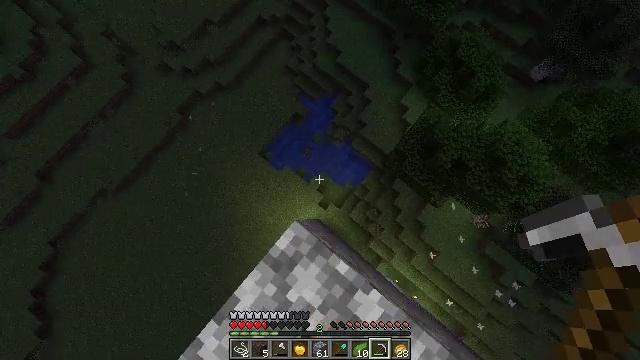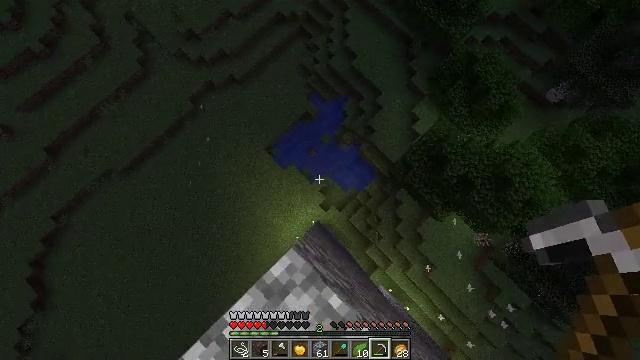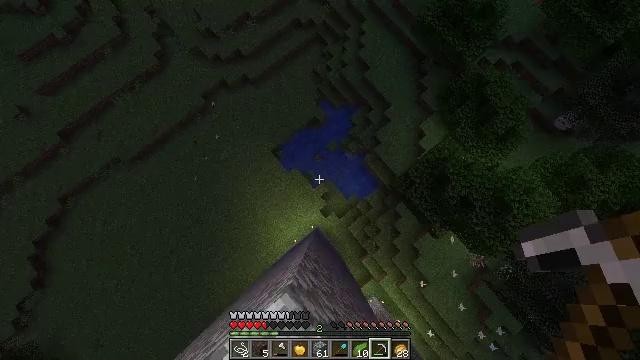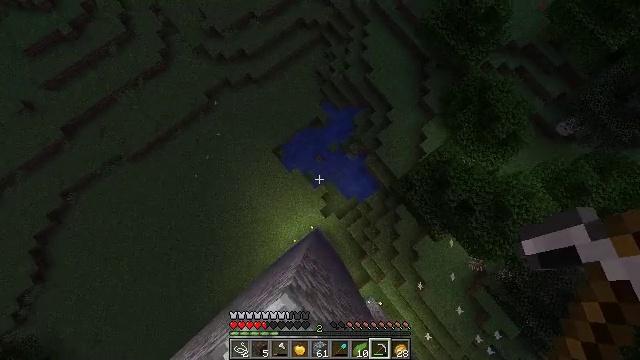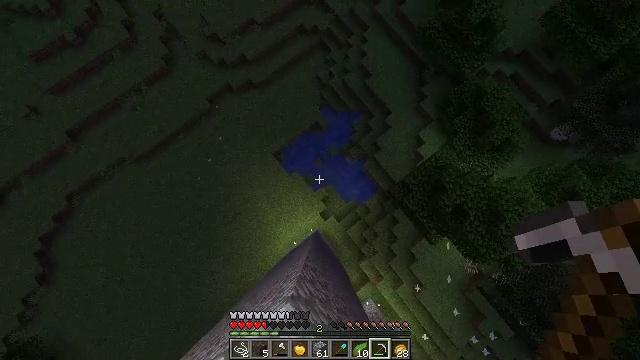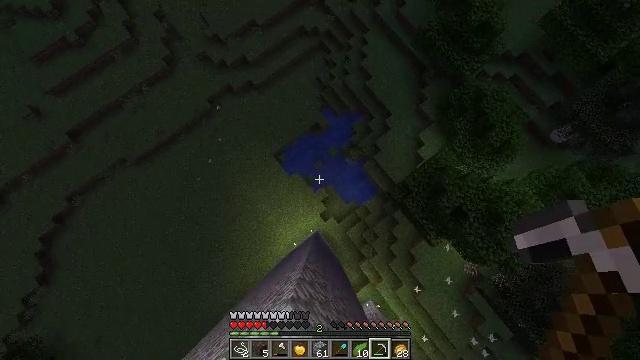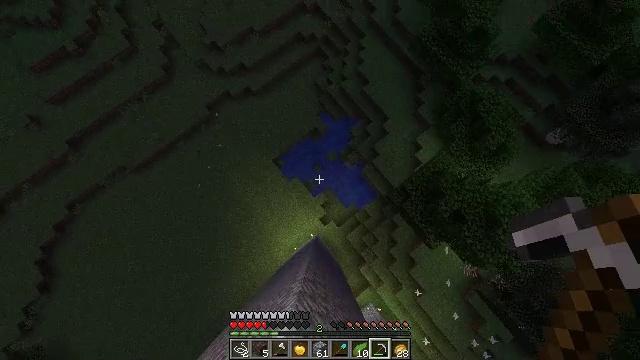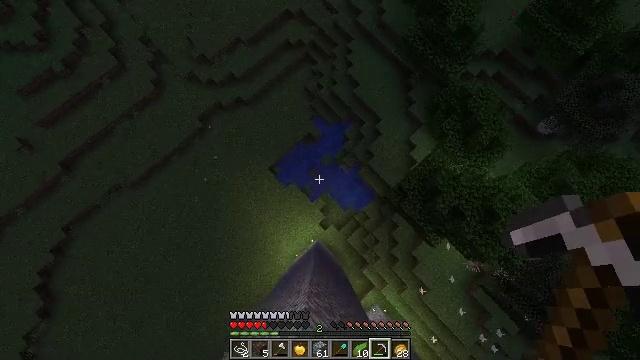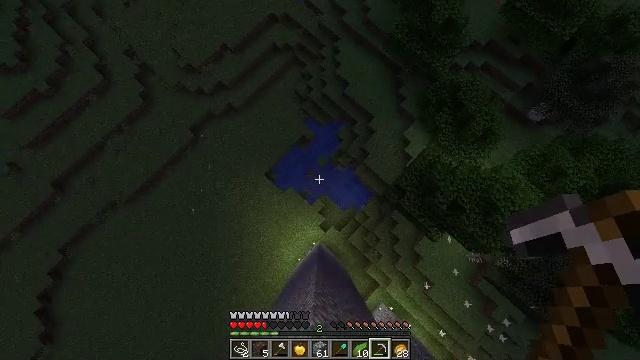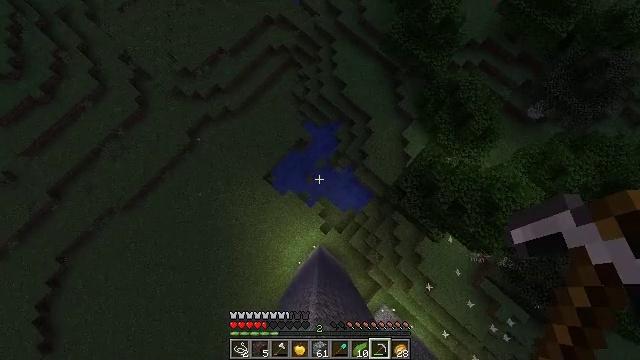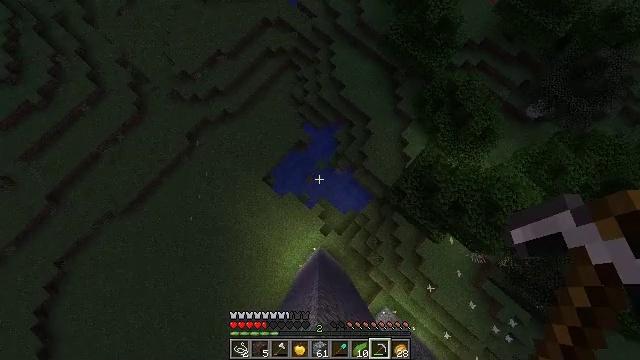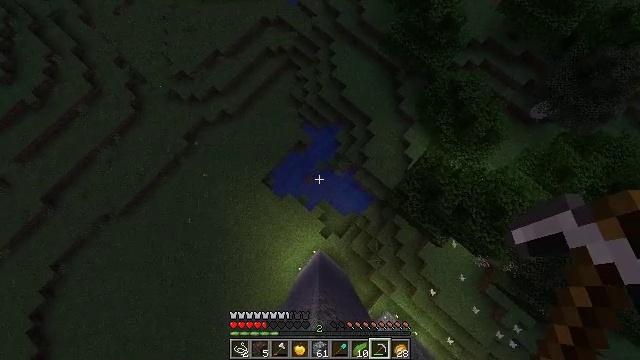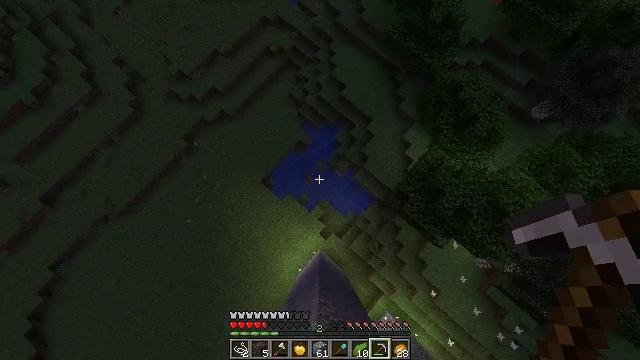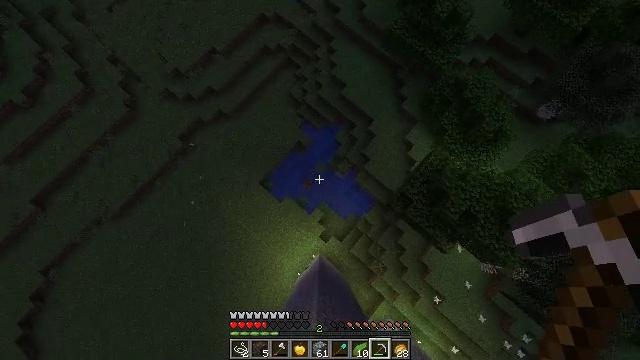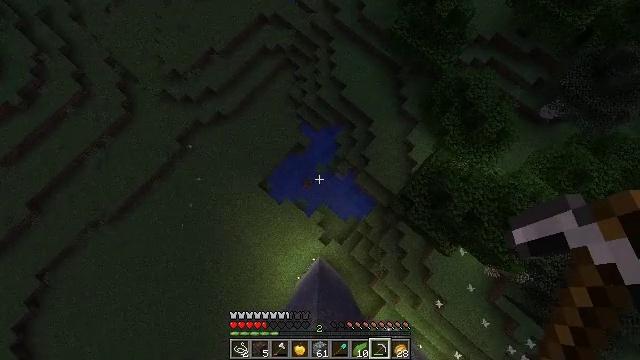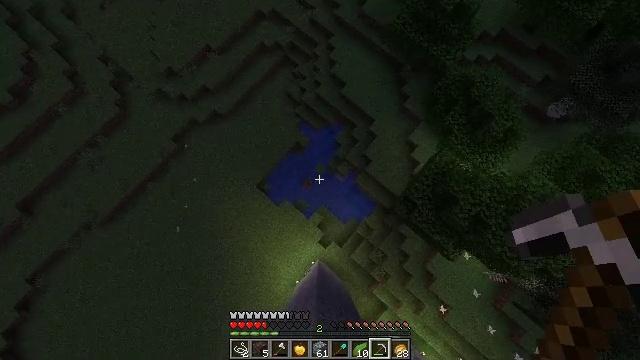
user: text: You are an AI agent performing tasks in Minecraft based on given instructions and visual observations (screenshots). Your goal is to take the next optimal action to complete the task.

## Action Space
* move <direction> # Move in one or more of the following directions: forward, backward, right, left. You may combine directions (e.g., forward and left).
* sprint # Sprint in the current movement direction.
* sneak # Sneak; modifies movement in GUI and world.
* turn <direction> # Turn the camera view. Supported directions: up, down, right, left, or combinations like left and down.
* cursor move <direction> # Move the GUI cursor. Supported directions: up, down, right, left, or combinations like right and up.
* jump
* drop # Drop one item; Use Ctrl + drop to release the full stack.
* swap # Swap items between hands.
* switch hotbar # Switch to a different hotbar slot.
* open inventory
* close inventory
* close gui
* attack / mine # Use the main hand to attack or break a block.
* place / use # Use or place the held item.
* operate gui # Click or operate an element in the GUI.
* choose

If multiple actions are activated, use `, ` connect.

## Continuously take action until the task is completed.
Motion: motion action
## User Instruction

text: Form a heavy weighted pressure plate inside the crafting table.
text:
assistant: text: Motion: move forward, turn left
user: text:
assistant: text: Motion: move forward, turn left, jump
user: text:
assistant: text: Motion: move forward, turn left, jump
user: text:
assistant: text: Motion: move forward, jump
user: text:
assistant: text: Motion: move forward, jump
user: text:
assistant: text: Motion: move forward, jump
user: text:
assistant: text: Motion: move forward, turn right, jump
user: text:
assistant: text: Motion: move forward, turn right, jump
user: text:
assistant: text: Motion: move forward, turn right, jump
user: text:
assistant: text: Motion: move forward, jump
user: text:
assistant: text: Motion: move forward and move right, jump
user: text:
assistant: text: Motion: move forward and move right, jump
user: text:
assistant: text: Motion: move forward and move right, jump
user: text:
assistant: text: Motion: move forward and move right, jump
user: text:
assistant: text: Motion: move forward and move right, jump
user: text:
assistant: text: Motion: move forward and move right, jump
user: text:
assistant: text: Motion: move forward and move right, jump
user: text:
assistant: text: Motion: move forward and move right, jump
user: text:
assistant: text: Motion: move forward and move right, jump
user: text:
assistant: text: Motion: move forward and move right, jump
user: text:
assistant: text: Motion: move forward and move right, jump
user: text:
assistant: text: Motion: move forward and move right, turn left, jump
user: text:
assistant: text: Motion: move forward and move right, turn left, jump
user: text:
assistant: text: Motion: move forward, turn left
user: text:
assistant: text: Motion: move forward, turn left
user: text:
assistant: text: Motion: move forward, turn left
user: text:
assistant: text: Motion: move forward, turn left
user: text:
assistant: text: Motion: move forward and move right, turn left
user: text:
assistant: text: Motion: move forward and move right, turn left
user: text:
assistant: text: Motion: move forward and move right, turn left